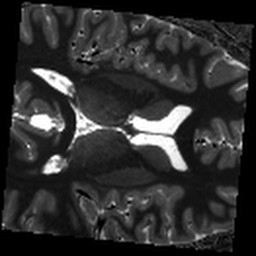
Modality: T1map
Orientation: axial
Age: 26
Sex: female